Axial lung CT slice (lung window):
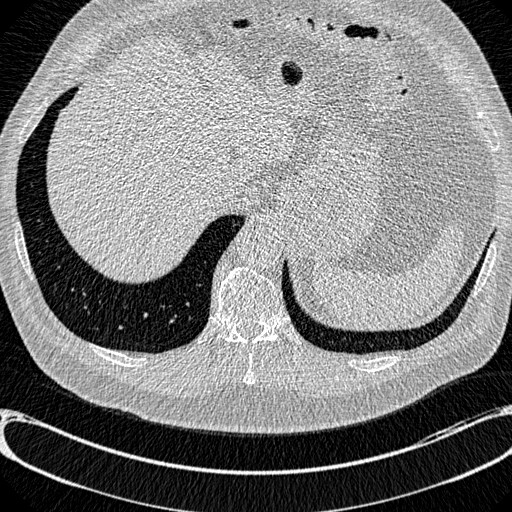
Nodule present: no